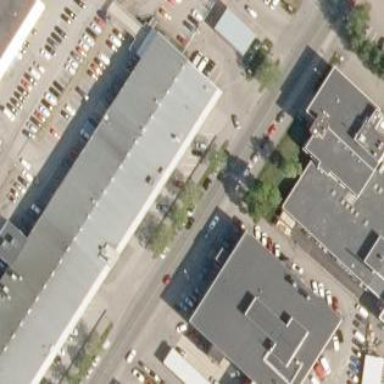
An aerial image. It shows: Building that houses car shop.